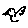
Label: bird